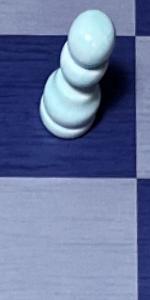
Label: Empty